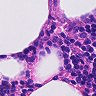
Metastatic tissue present: no